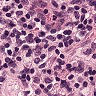
Metastatic tissue present: no